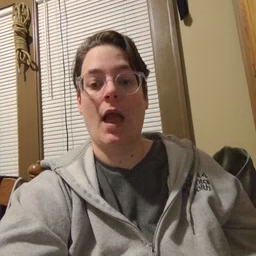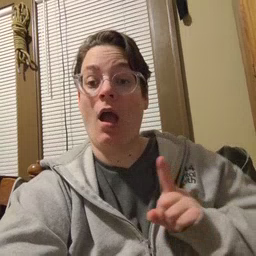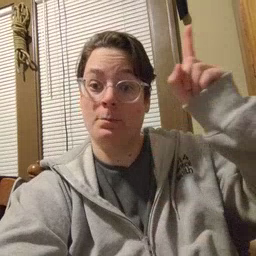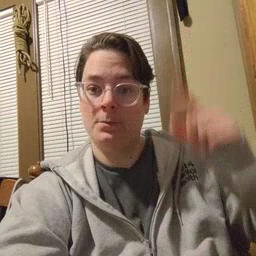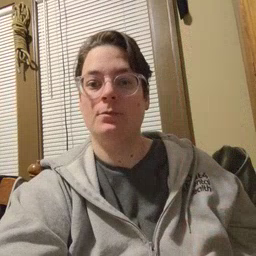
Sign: up